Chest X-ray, PA view. Patient: 75 years old, sex M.
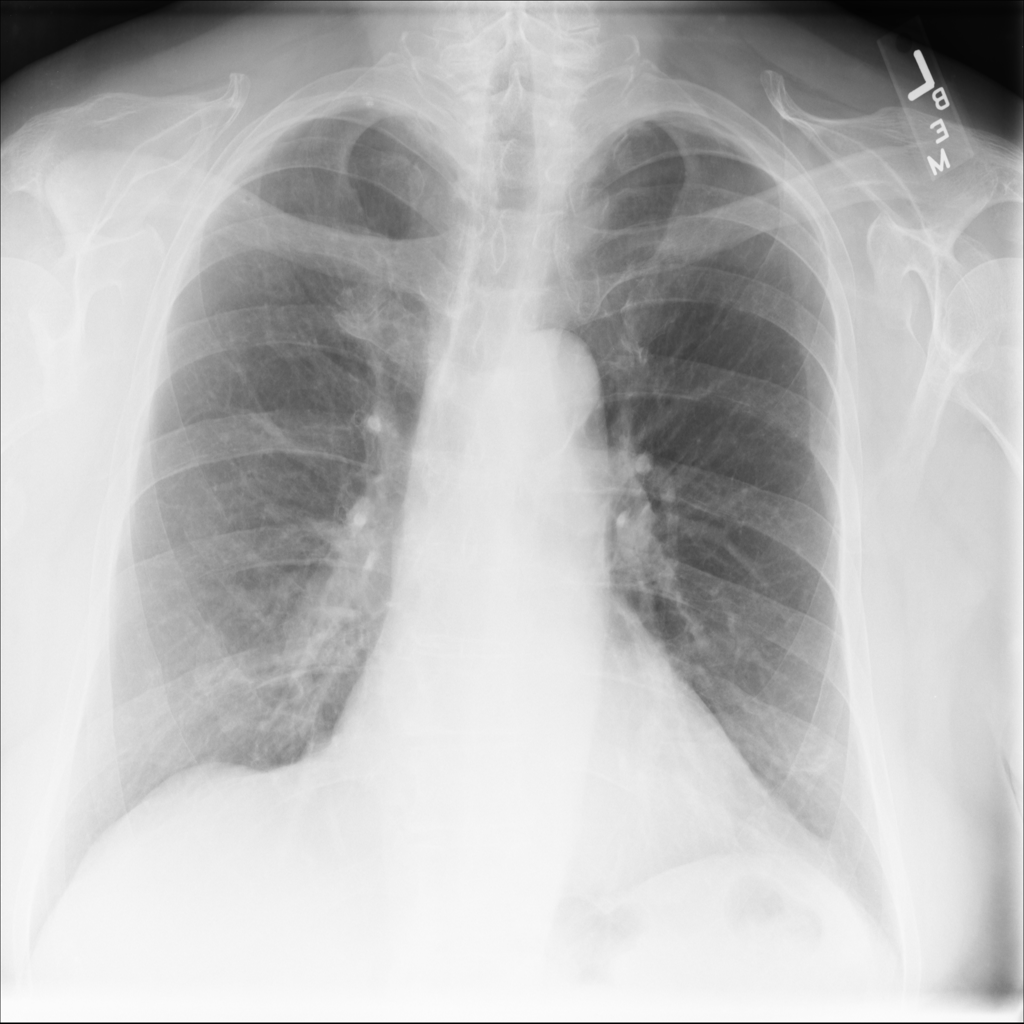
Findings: Emphysema